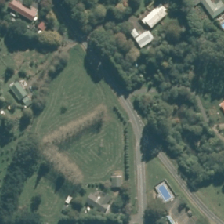
Land cover: urban_build_up